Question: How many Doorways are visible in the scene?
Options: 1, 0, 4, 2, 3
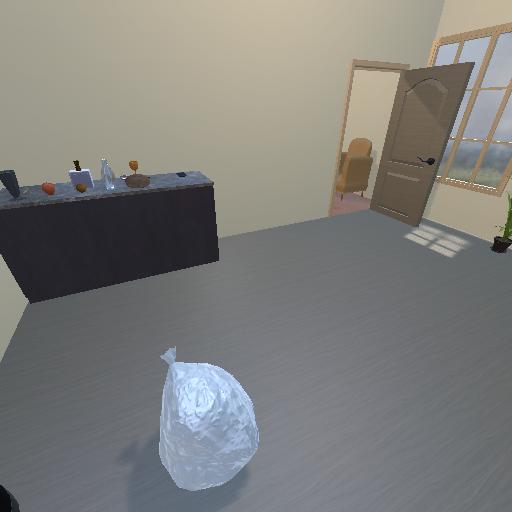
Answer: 1